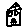
Label: house